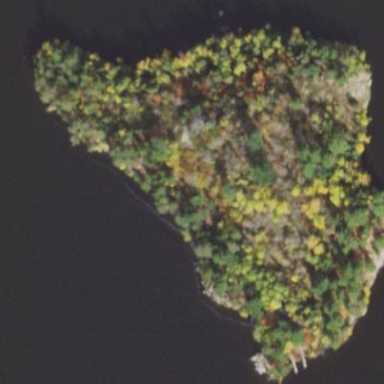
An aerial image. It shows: Image showing island.